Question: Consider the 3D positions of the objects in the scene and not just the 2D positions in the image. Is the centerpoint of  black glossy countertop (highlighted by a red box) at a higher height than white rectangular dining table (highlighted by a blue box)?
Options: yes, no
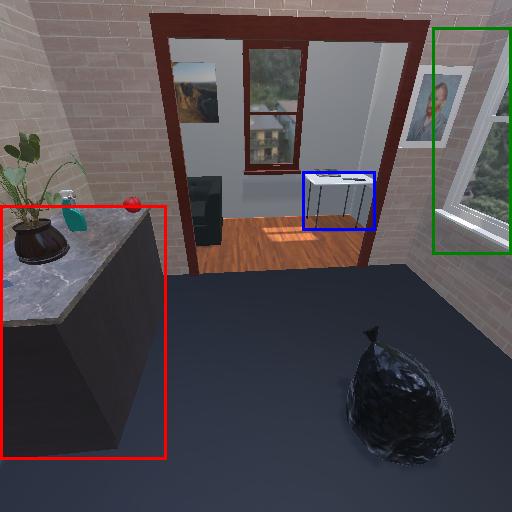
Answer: yes